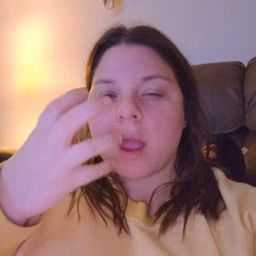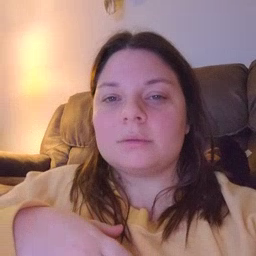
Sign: mad